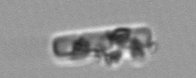
Label: Guinardia_delicatula